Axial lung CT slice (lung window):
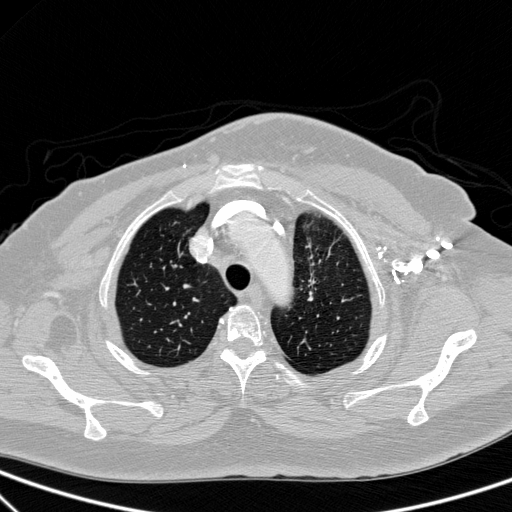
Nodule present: no